Question: My goodness, this default color highlighting for IntelliJ is blinding. How can I change this?

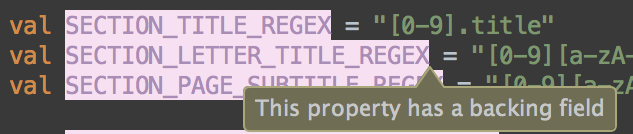
Answer: You modify the Kotlin colour highlighting the same way you do for any other syntax highlighting. You'll find it under 'Preferences' > 'Colors & Fonts' > 'Kotlin'.
The item you want is 'Property with backing field'. Note however that <URL> is a bug I found where the foreground colour is not respected unless you also set a background colour. Therefore, to change it, make sure you set both a foreground and a background colour as shown below:

Personally I opted for a dark background that roughly approximated the Darcula default background.